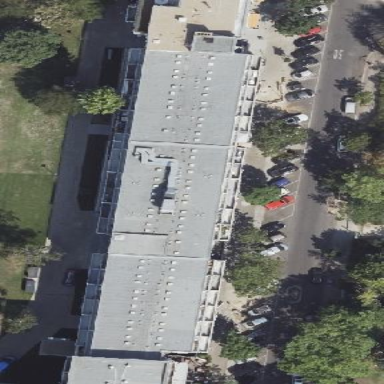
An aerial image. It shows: Apartment building with flat roof.